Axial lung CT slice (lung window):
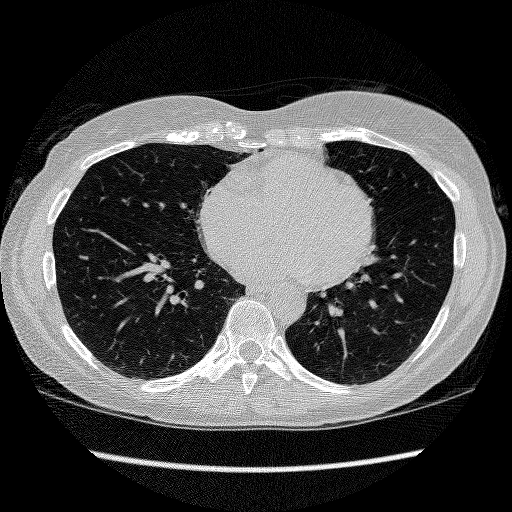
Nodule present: no